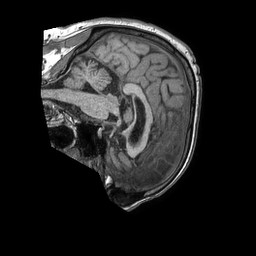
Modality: T1w
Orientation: sagittal
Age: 71
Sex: male
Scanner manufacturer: philips
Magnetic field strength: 1.5 T
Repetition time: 0.007681 s
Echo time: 0.003497 s